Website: crate-barrel
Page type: orders-overview
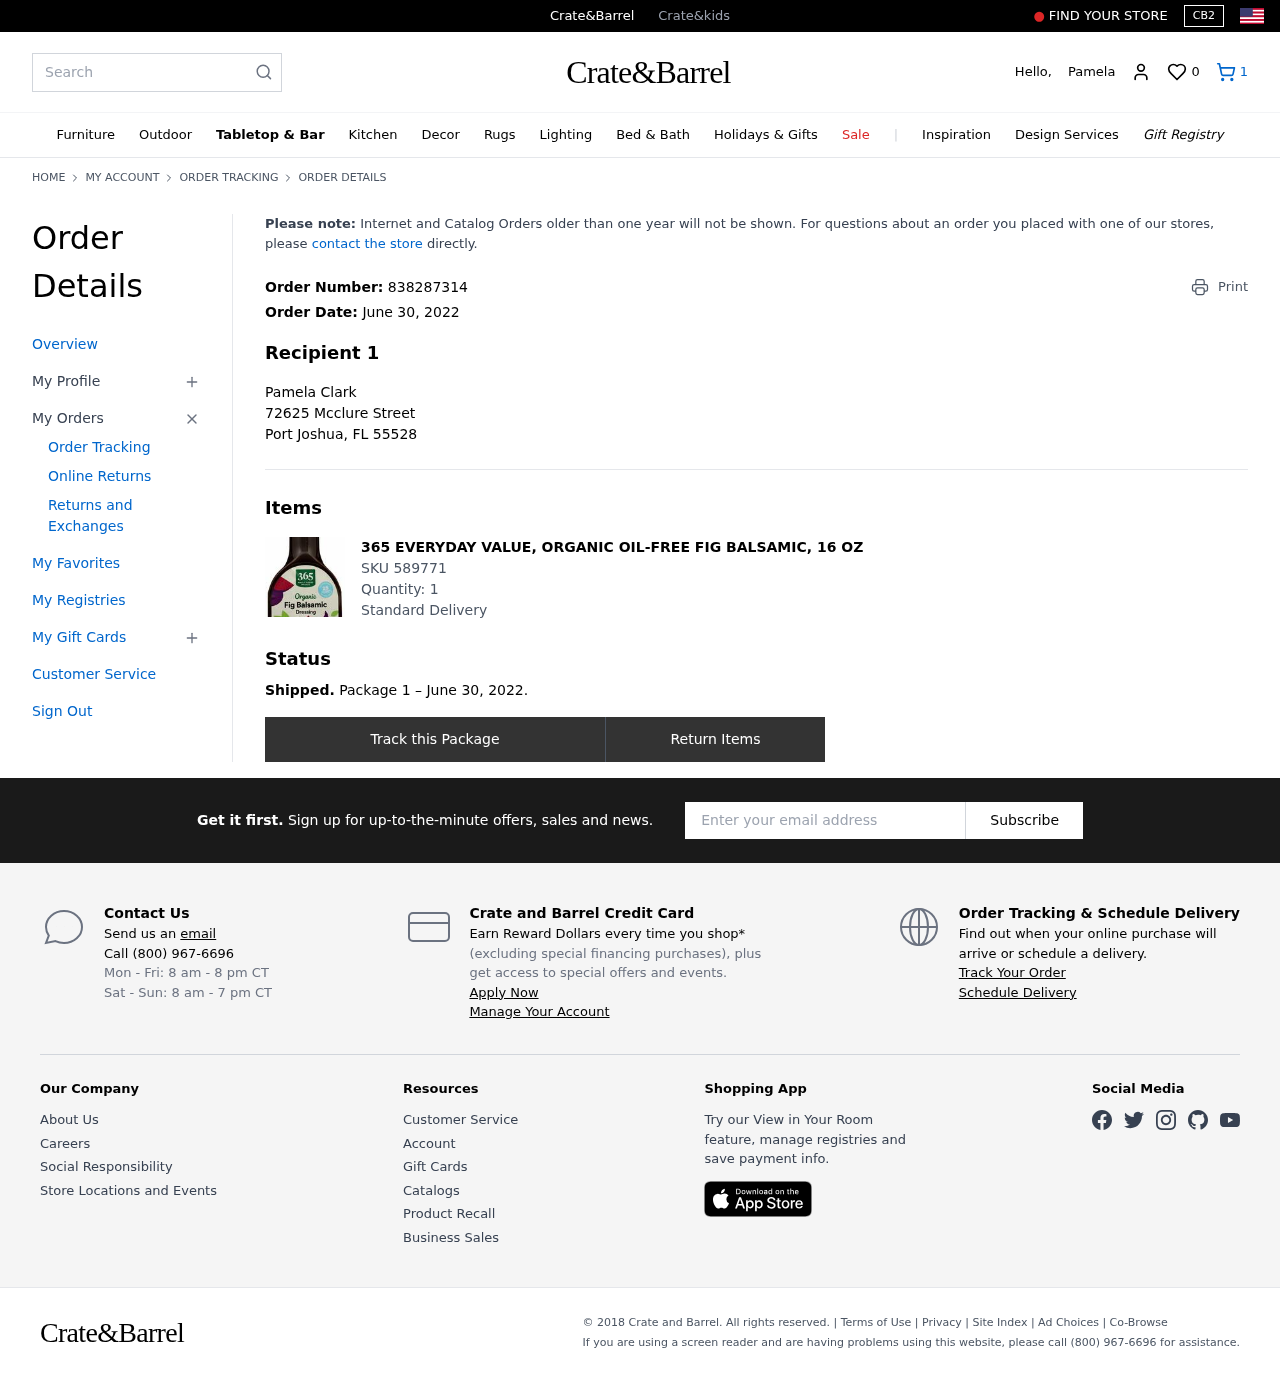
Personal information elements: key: PII_CITY_STATE_ZIP
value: Port Joshua, FL 55528
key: PII_FIRSTNAME
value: Pamela
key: PII_FULLNAME
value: Pamela Clark
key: PII_STREET
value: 72625 Mcclure Street
Product elements: key: PRODUCT1_NAME
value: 365 Everyday Value, Organic Oil-Free Fig Balsamic, 16 oz
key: PRODUCT1_QUANTITY
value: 1
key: PRODUCT1_SKU
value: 589771
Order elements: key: ORDER_NUM_ITEMS
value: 1
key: ORDER_ID
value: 838287314
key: ORDER_DATE
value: June 30, 2022
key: ORDER_SHIPPING_DATE
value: June 30, 2022
Search elements: key: HEADER_SEARCH
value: Search
Other elements: key: FAVORITES_COUNT
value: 0